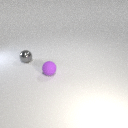
small purple rubber sphere in front of small gray metal sphere